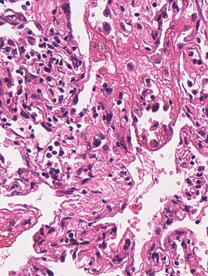
Tumor epithelial tissue: no
Tumor-associated stroma tissue: no
Normal tissue: yes